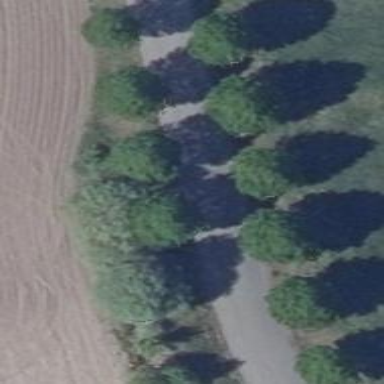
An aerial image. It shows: Beautiful avenue lined with deciduous broadleaved trees.